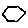
Label: hexagon